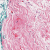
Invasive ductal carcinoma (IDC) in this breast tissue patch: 0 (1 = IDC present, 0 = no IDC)